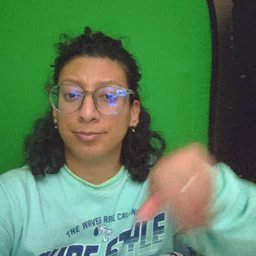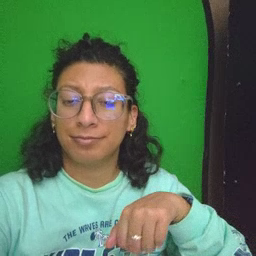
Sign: noisy